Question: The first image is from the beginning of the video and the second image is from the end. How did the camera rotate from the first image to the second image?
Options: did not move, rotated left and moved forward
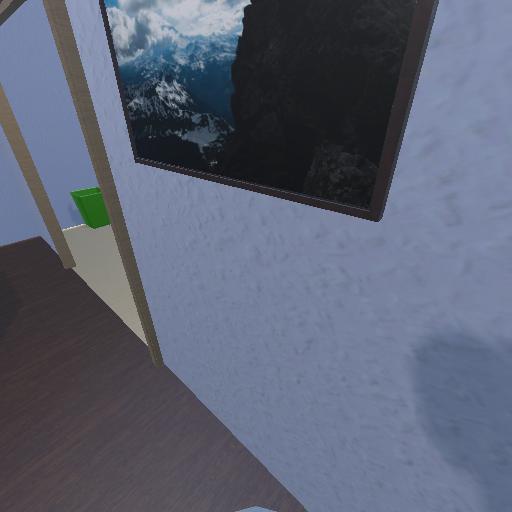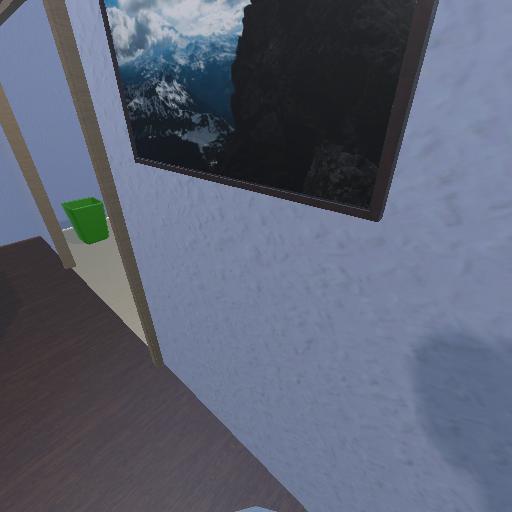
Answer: did not move